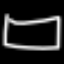
Label: square